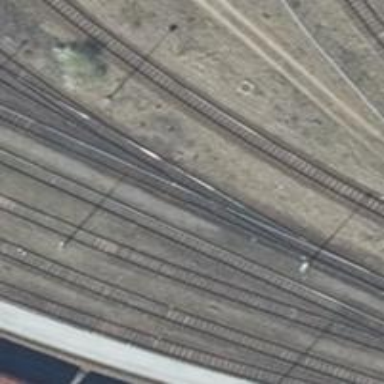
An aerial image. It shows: Railway yard.